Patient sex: F
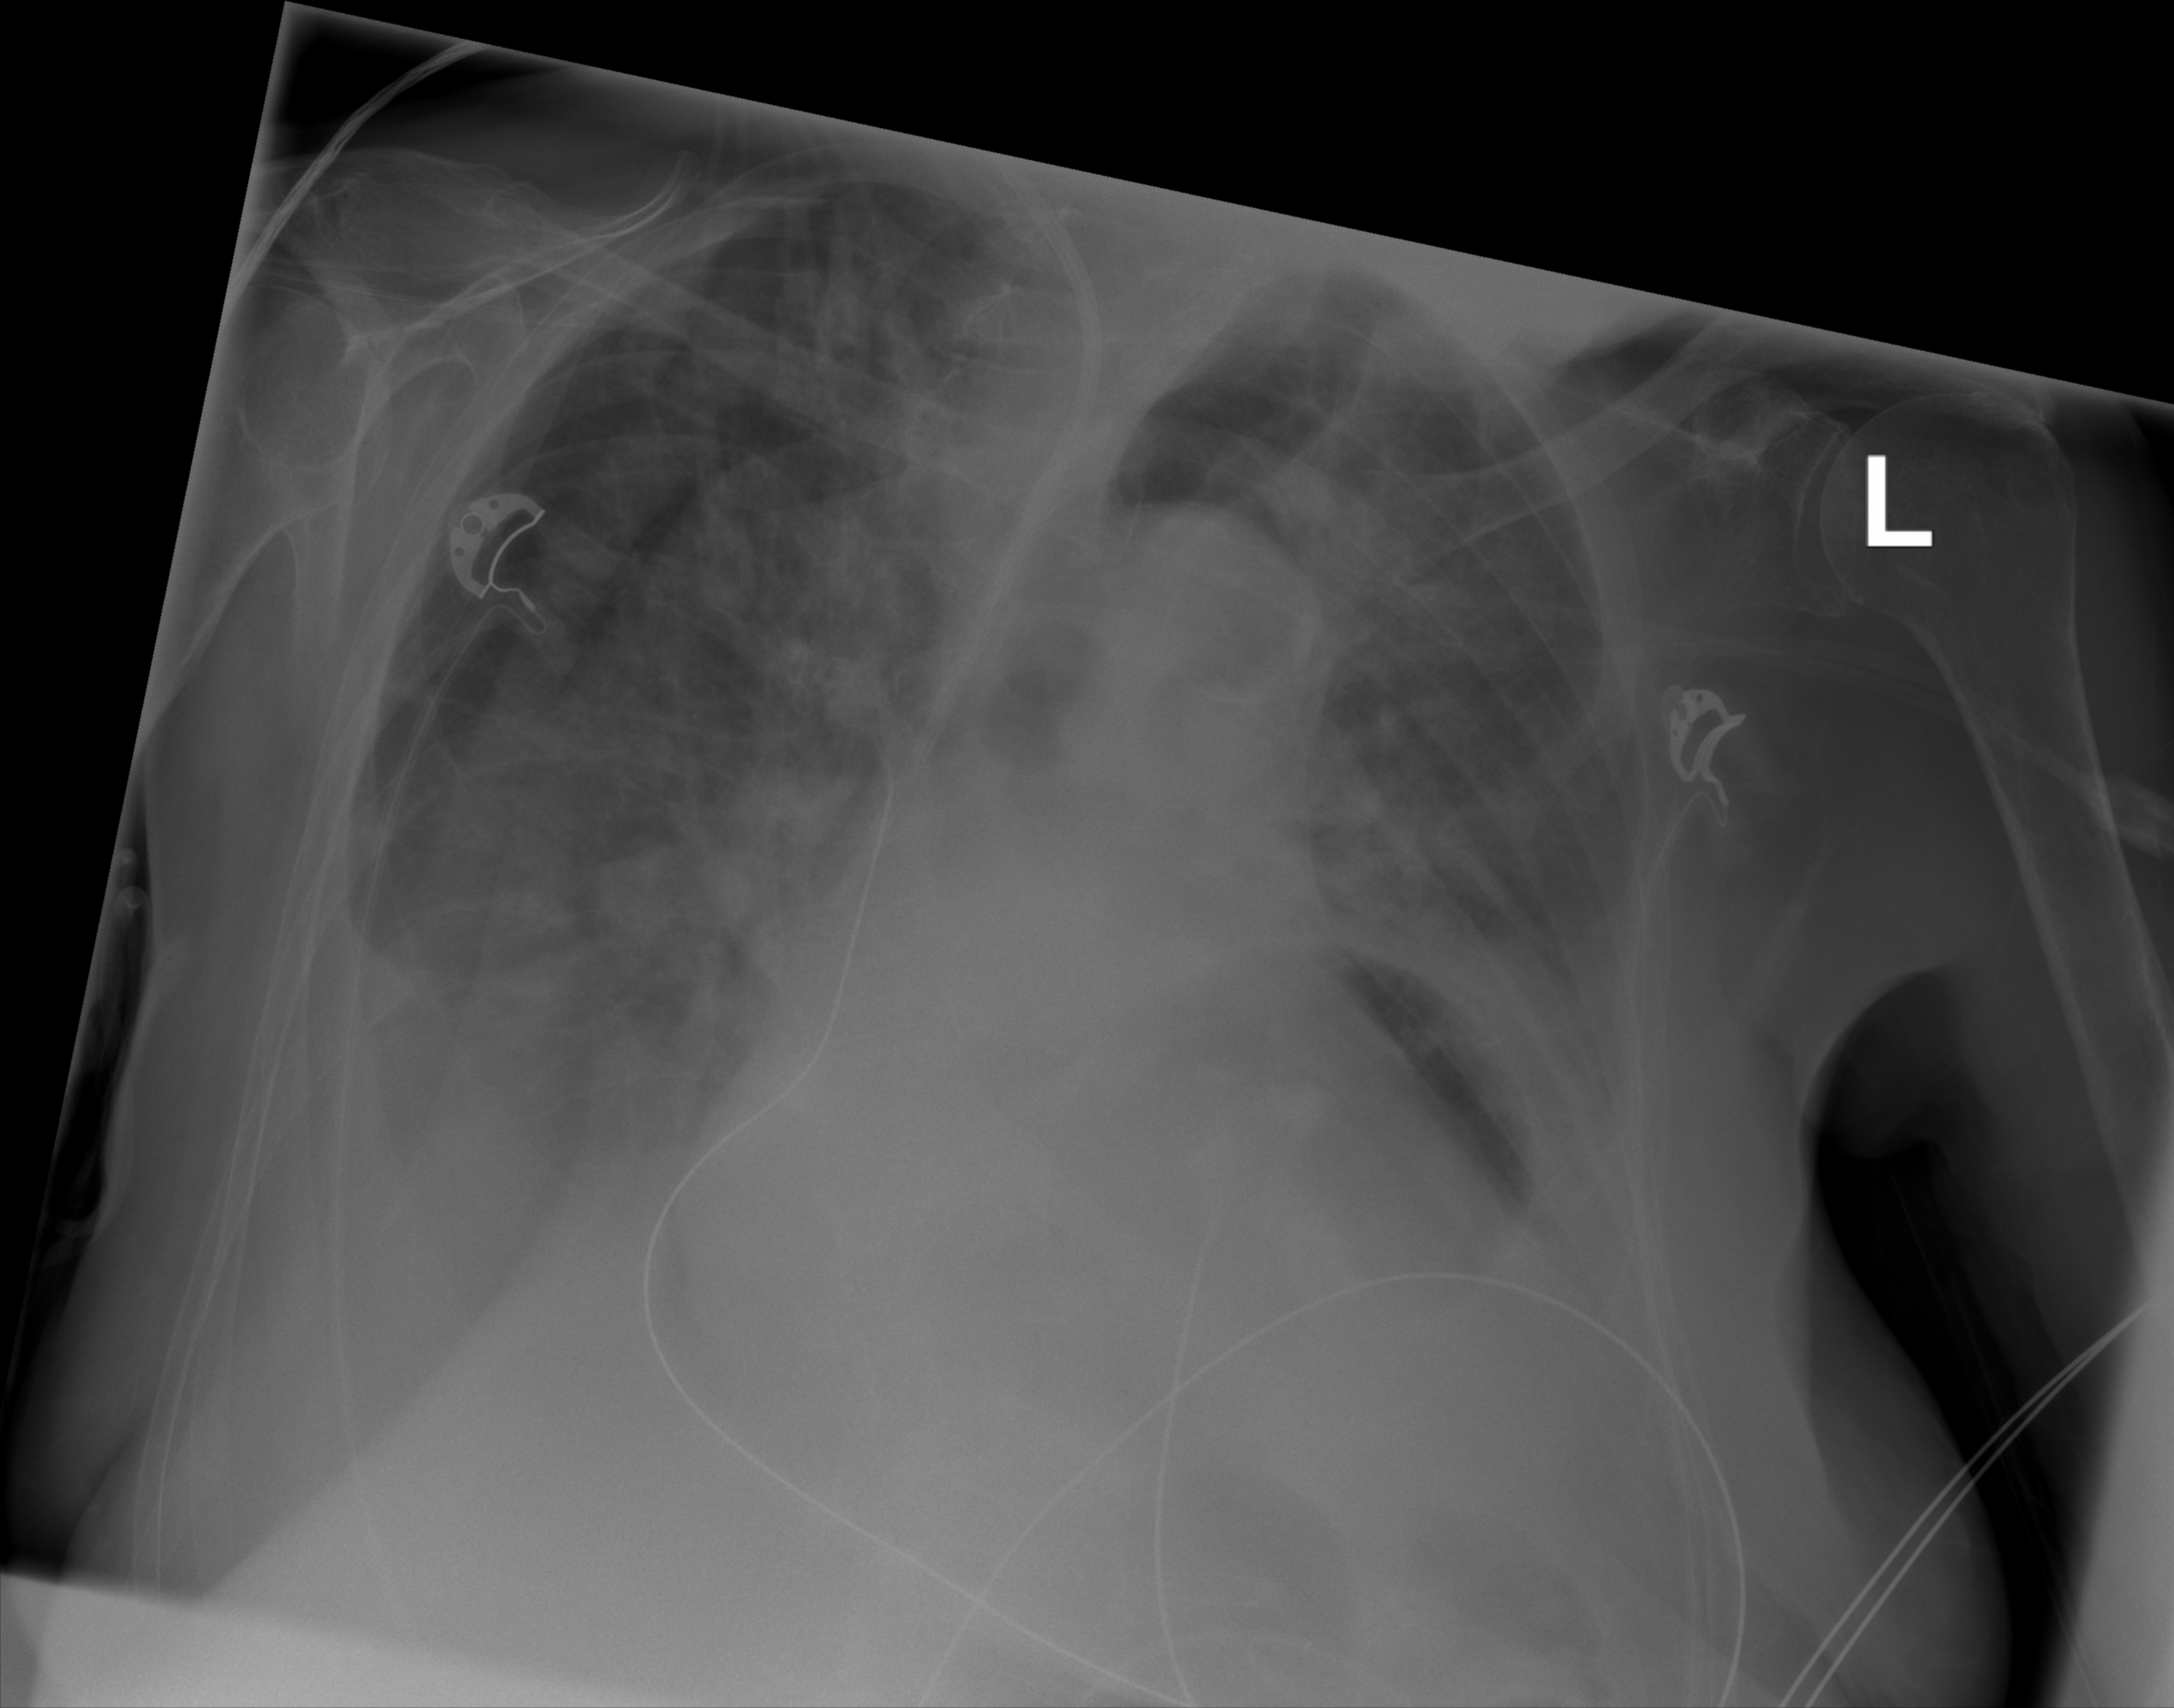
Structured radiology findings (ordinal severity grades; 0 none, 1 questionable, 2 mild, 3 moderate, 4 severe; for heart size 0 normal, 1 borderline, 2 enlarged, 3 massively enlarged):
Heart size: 2
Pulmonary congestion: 0
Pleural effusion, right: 2
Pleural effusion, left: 3
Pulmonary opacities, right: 0
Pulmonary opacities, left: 0
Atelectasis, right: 2
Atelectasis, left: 2